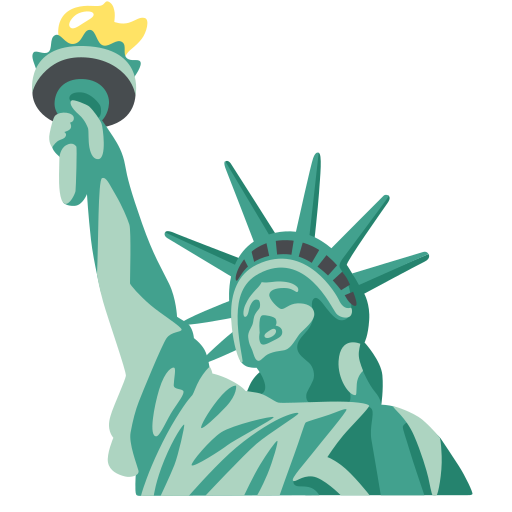
Emoji: 🗽